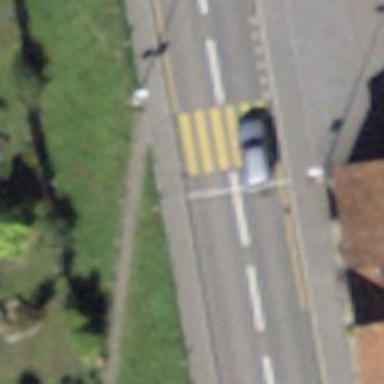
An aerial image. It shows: Marked zebra crossing with distinct zebra markings.